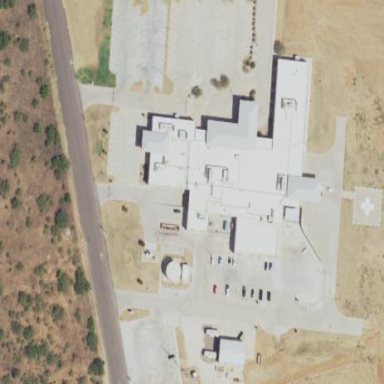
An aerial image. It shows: Healthcare facility identified as hospital.